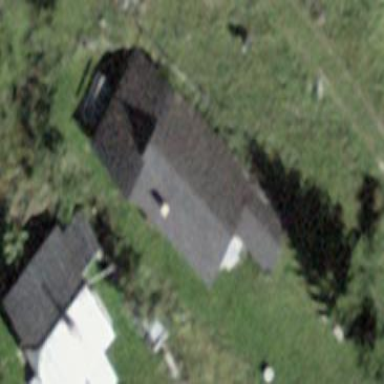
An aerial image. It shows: Gabled house with grey roof.